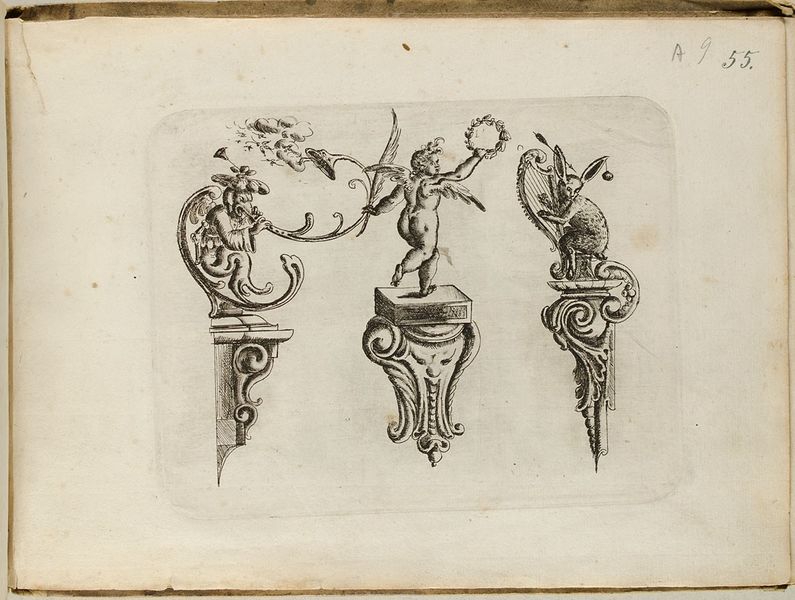
Titel: Putto, Fabelwesen und Hase, Blatt aus dem 'Neuw Grotteßken Buch'
Künstler: Christoph Jamnitzer
Standort: Hamburg
Institution: Museum für Kunst und Gewerbe Hamburg
Schlagwörter: flügel, blüten, girlande, engel, hase, putto, papier, grafik, graphik, dekoration, ornamente, fotografie, photographie, druckgraphik, druckgrafik, radierung, kranz, gestalten, skulpturen, fabelwesen, konsole, harfe, putten, ungeheuer, details, amoretten, monster, groteske, trompete, fabeltier, fabeltiere, gerippt, zwitterwesen, monstrum, siegerkranz, knorpelwerk, reproduktionen, 9, 55, druckerzeugnisse, ornamentstich, vorlageblätter